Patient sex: M
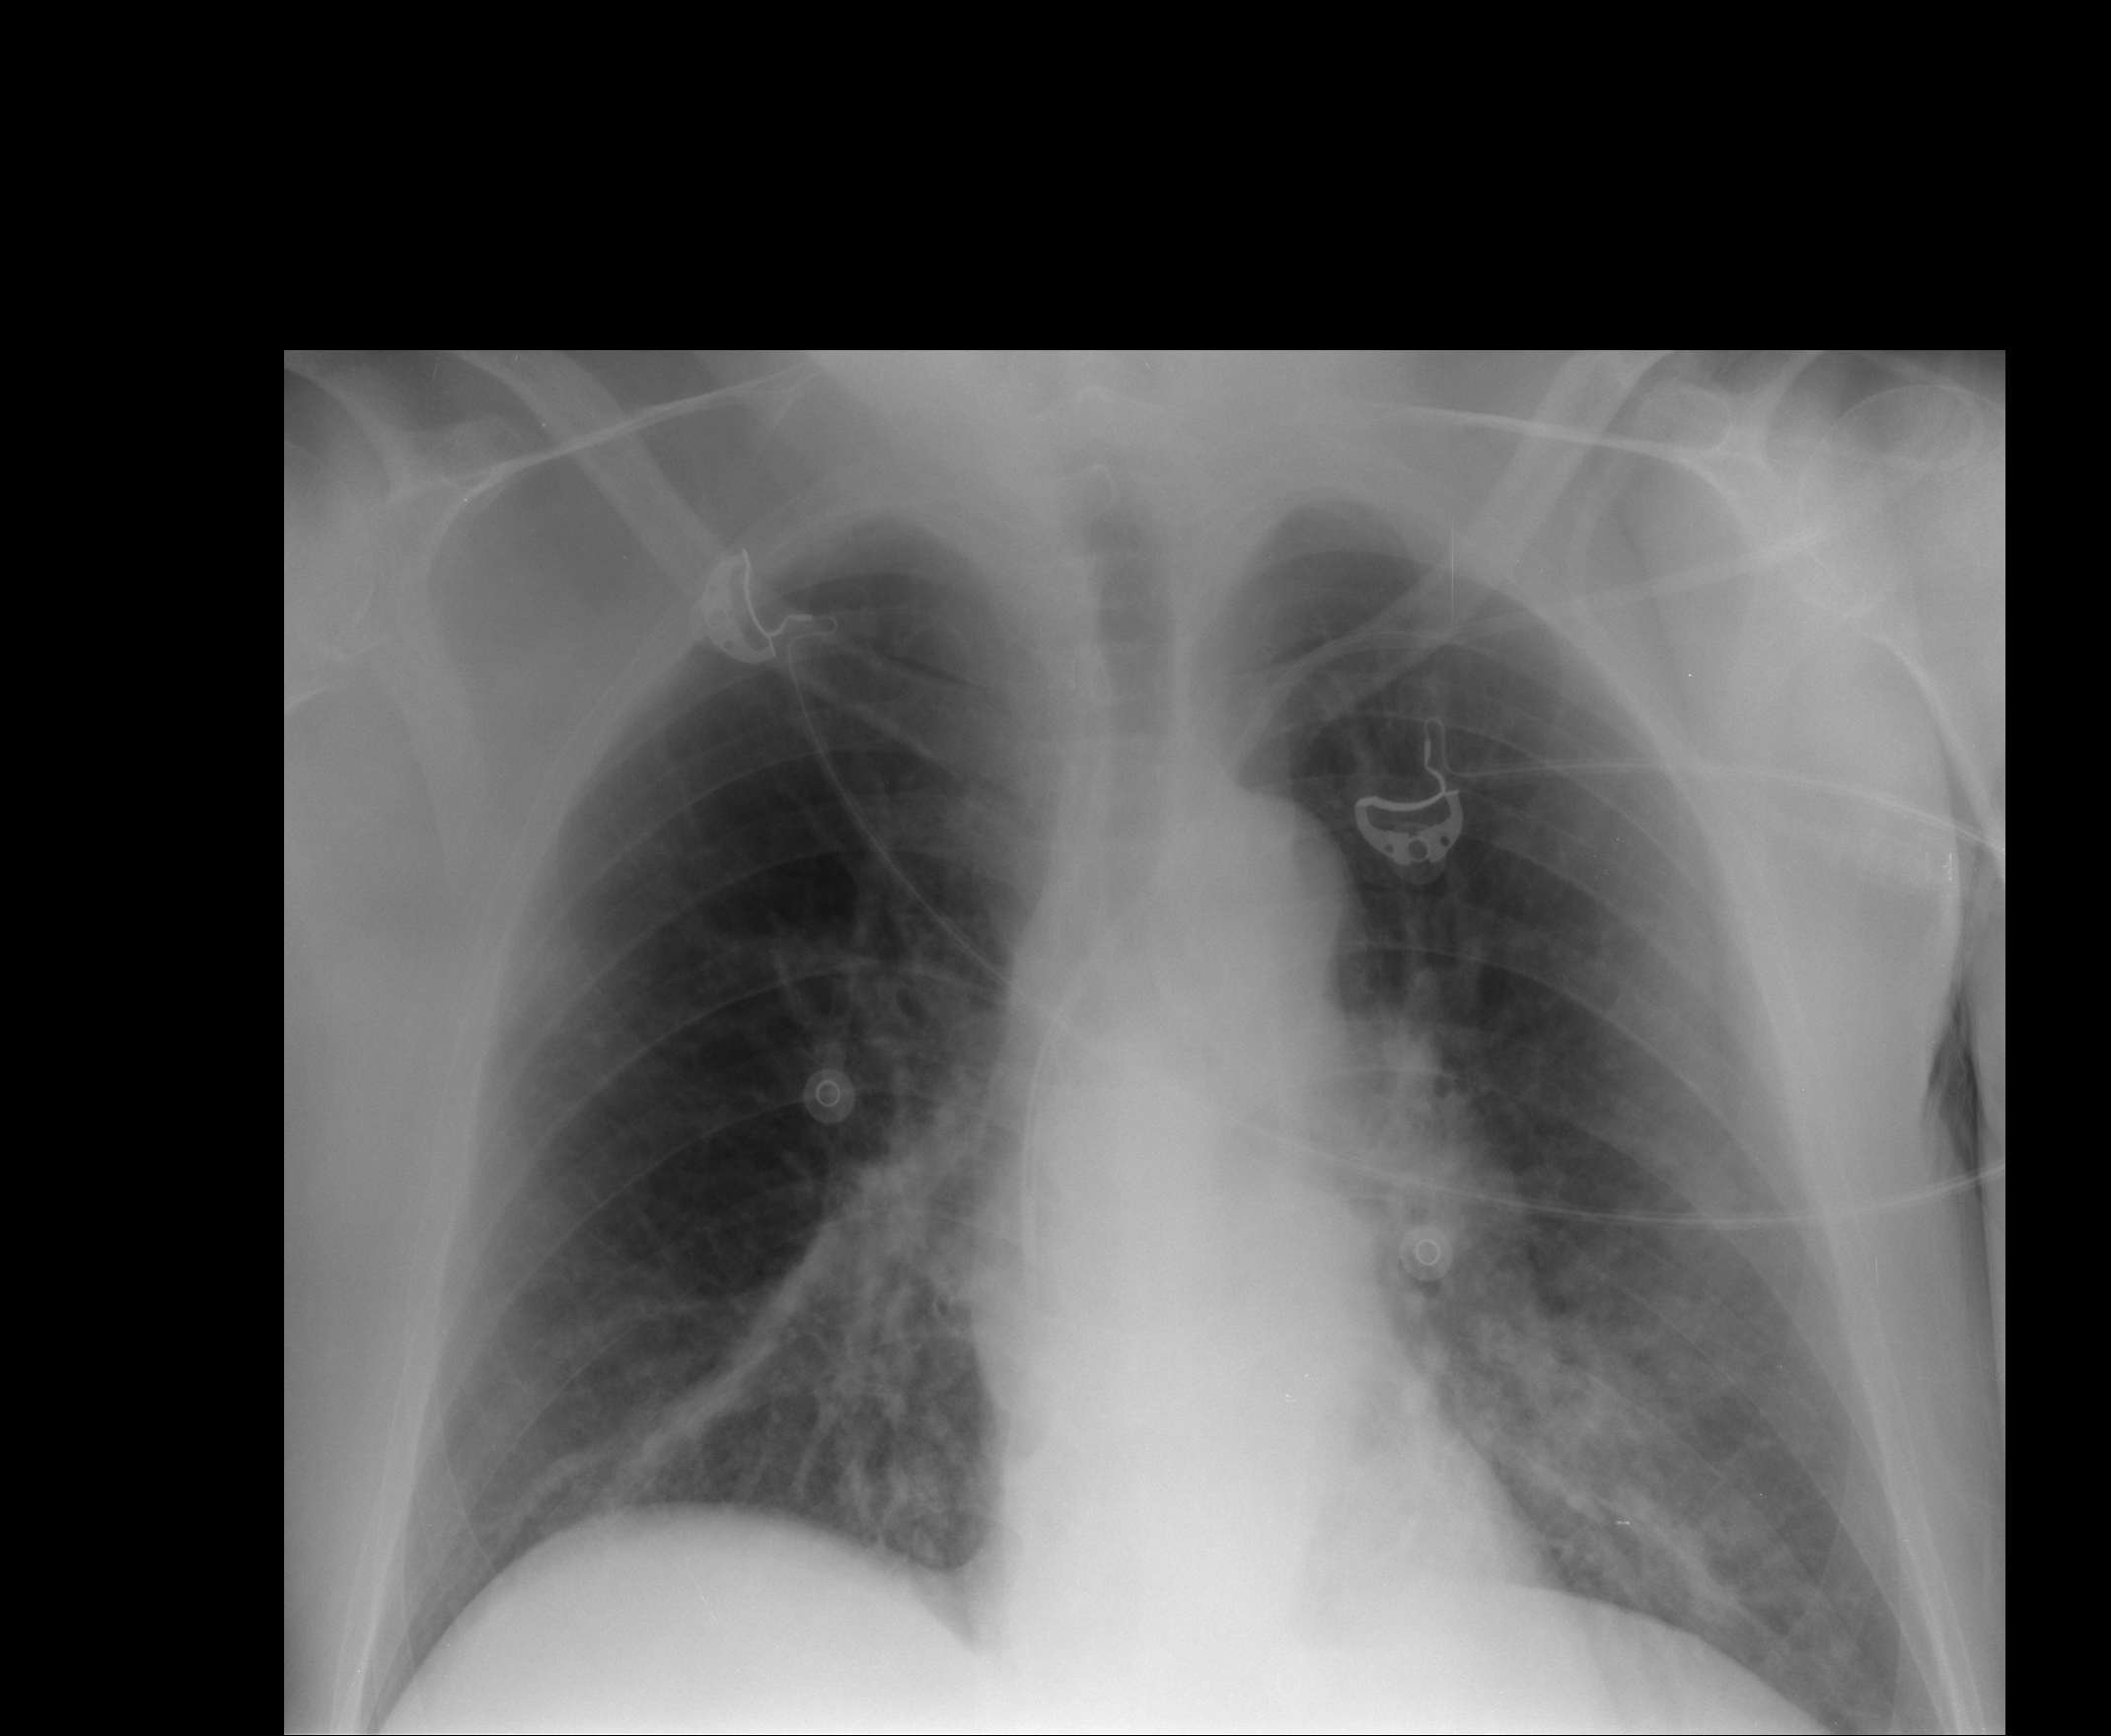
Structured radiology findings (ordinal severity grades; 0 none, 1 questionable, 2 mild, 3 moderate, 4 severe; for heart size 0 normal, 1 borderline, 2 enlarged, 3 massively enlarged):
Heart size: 0
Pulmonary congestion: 0
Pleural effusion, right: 0
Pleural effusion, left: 0
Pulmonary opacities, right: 0
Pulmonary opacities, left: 1
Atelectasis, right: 2
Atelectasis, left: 2